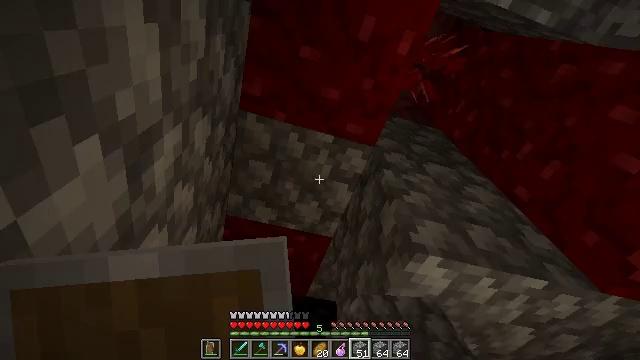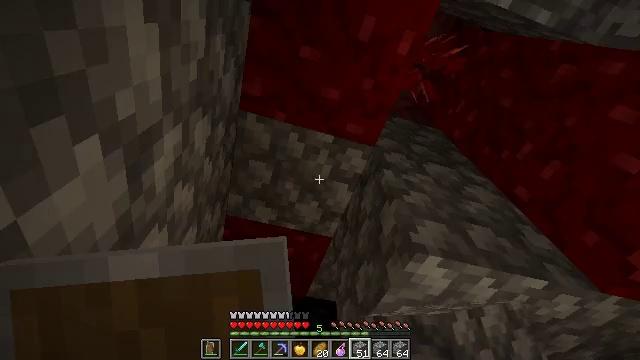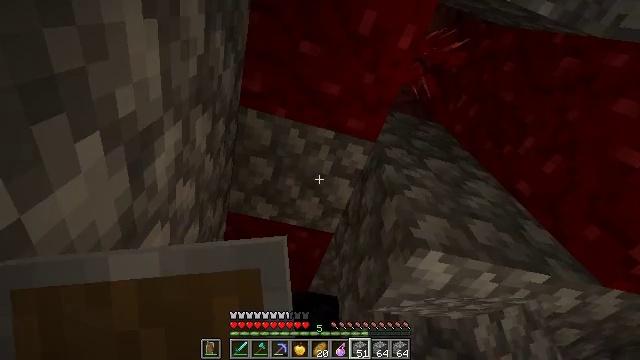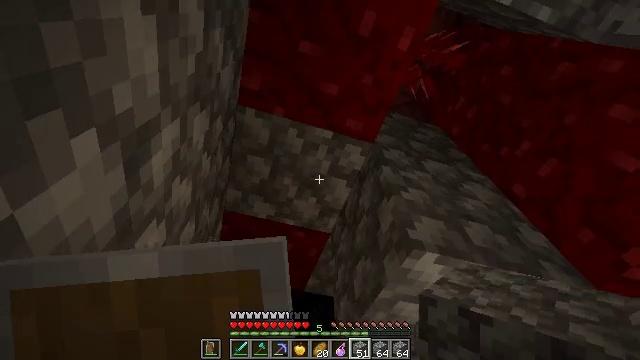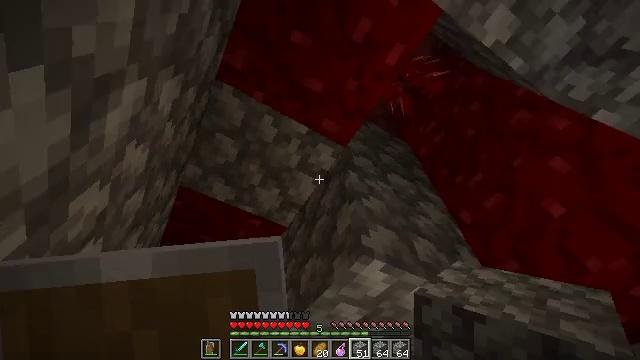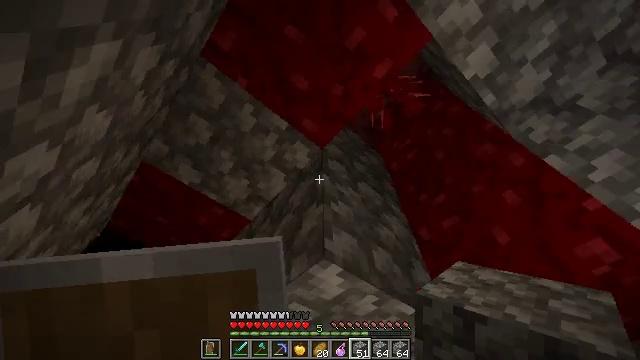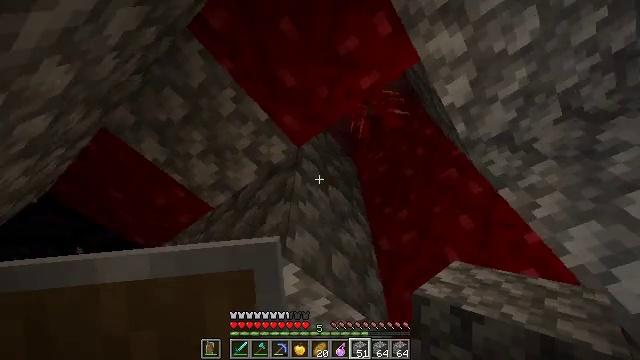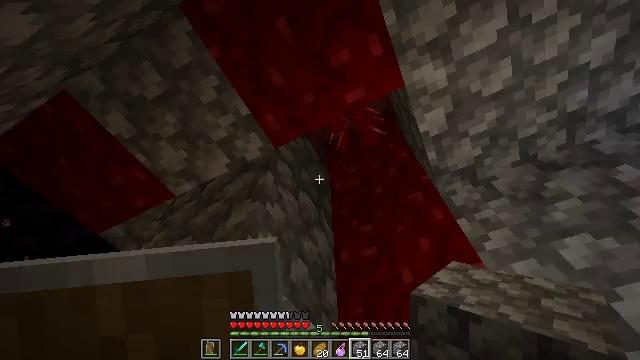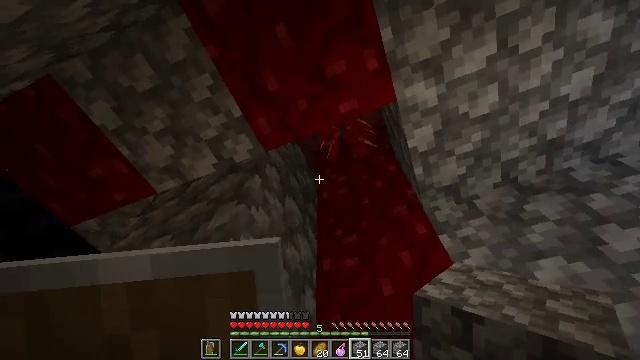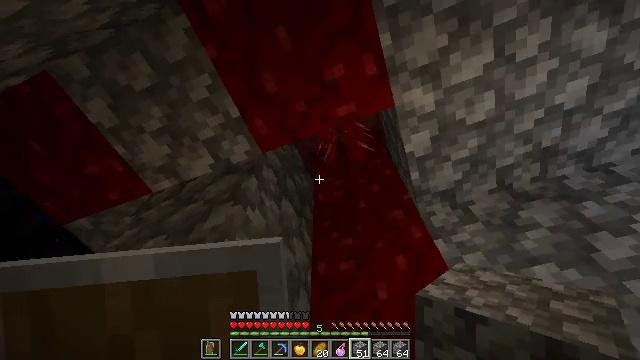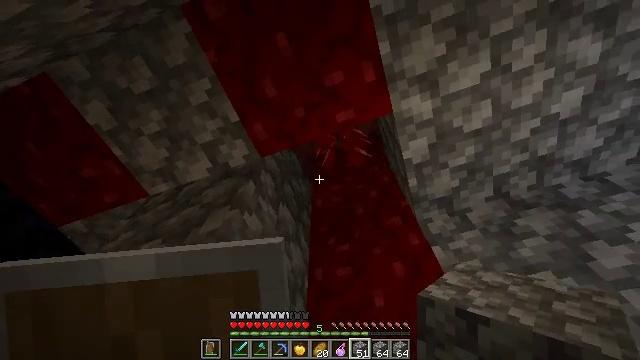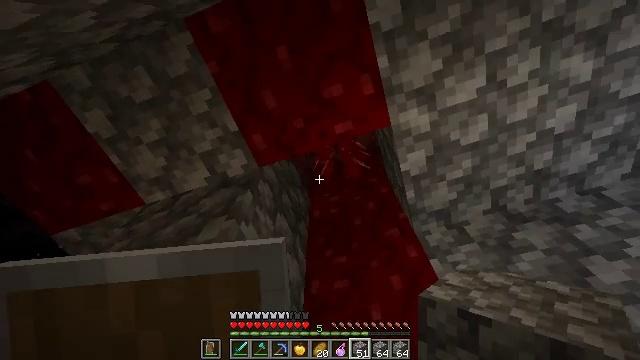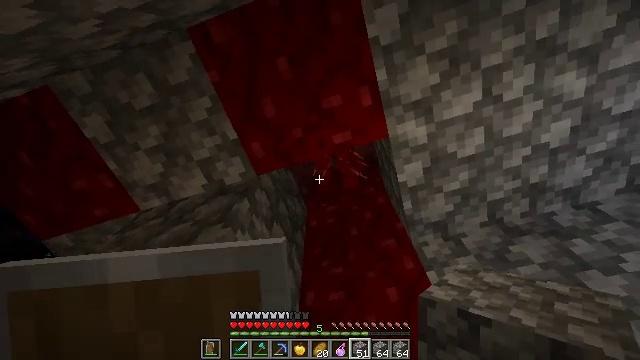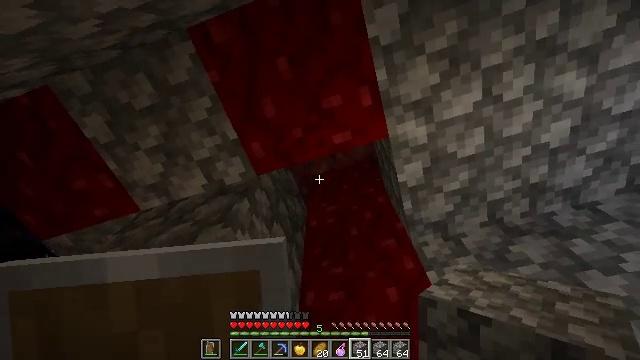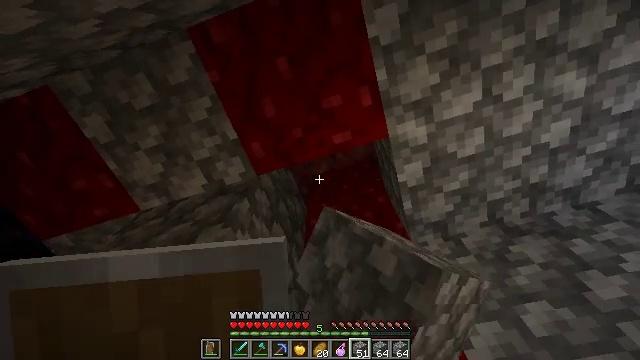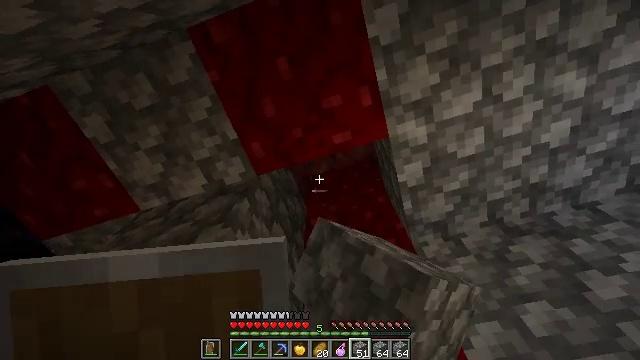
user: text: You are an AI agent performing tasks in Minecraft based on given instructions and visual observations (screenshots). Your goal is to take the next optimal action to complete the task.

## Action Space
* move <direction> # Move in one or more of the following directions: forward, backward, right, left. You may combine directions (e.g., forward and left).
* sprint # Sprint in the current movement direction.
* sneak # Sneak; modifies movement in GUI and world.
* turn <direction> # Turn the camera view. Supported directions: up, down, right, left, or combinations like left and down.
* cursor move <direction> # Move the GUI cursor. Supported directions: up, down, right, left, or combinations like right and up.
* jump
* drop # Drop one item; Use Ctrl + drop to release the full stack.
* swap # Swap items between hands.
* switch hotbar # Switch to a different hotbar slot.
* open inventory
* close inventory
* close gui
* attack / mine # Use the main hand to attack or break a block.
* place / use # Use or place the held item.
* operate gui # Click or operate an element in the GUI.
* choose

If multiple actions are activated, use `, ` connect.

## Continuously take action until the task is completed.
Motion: motion action
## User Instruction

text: Collect weeping vines in the Nether.
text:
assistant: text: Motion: sneak
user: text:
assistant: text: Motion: sneak
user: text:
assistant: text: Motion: sneak, turn right
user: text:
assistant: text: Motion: sneak, turn right
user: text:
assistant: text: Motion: sneak, turn right
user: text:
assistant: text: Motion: sneak, turn right
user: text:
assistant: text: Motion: sneak, turn right and up
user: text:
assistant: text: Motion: sneak, turn right and up
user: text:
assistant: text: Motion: sneak, turn right
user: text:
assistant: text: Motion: sneak, turn up
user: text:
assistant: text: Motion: sneak, turn up
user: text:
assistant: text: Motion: sneak, turn right and up
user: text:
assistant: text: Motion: sneak, attack / mine
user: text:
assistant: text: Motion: sneak, attack / mine
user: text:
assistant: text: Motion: sneak
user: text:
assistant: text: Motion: sneak
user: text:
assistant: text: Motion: sneak
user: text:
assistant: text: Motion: sneak